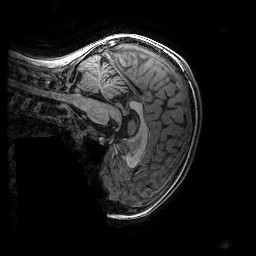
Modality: T1w
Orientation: sagittal
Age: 11
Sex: female
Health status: ill
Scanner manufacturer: ge
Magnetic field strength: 3 T
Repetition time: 0.007664 s
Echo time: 0.00342 s